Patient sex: F
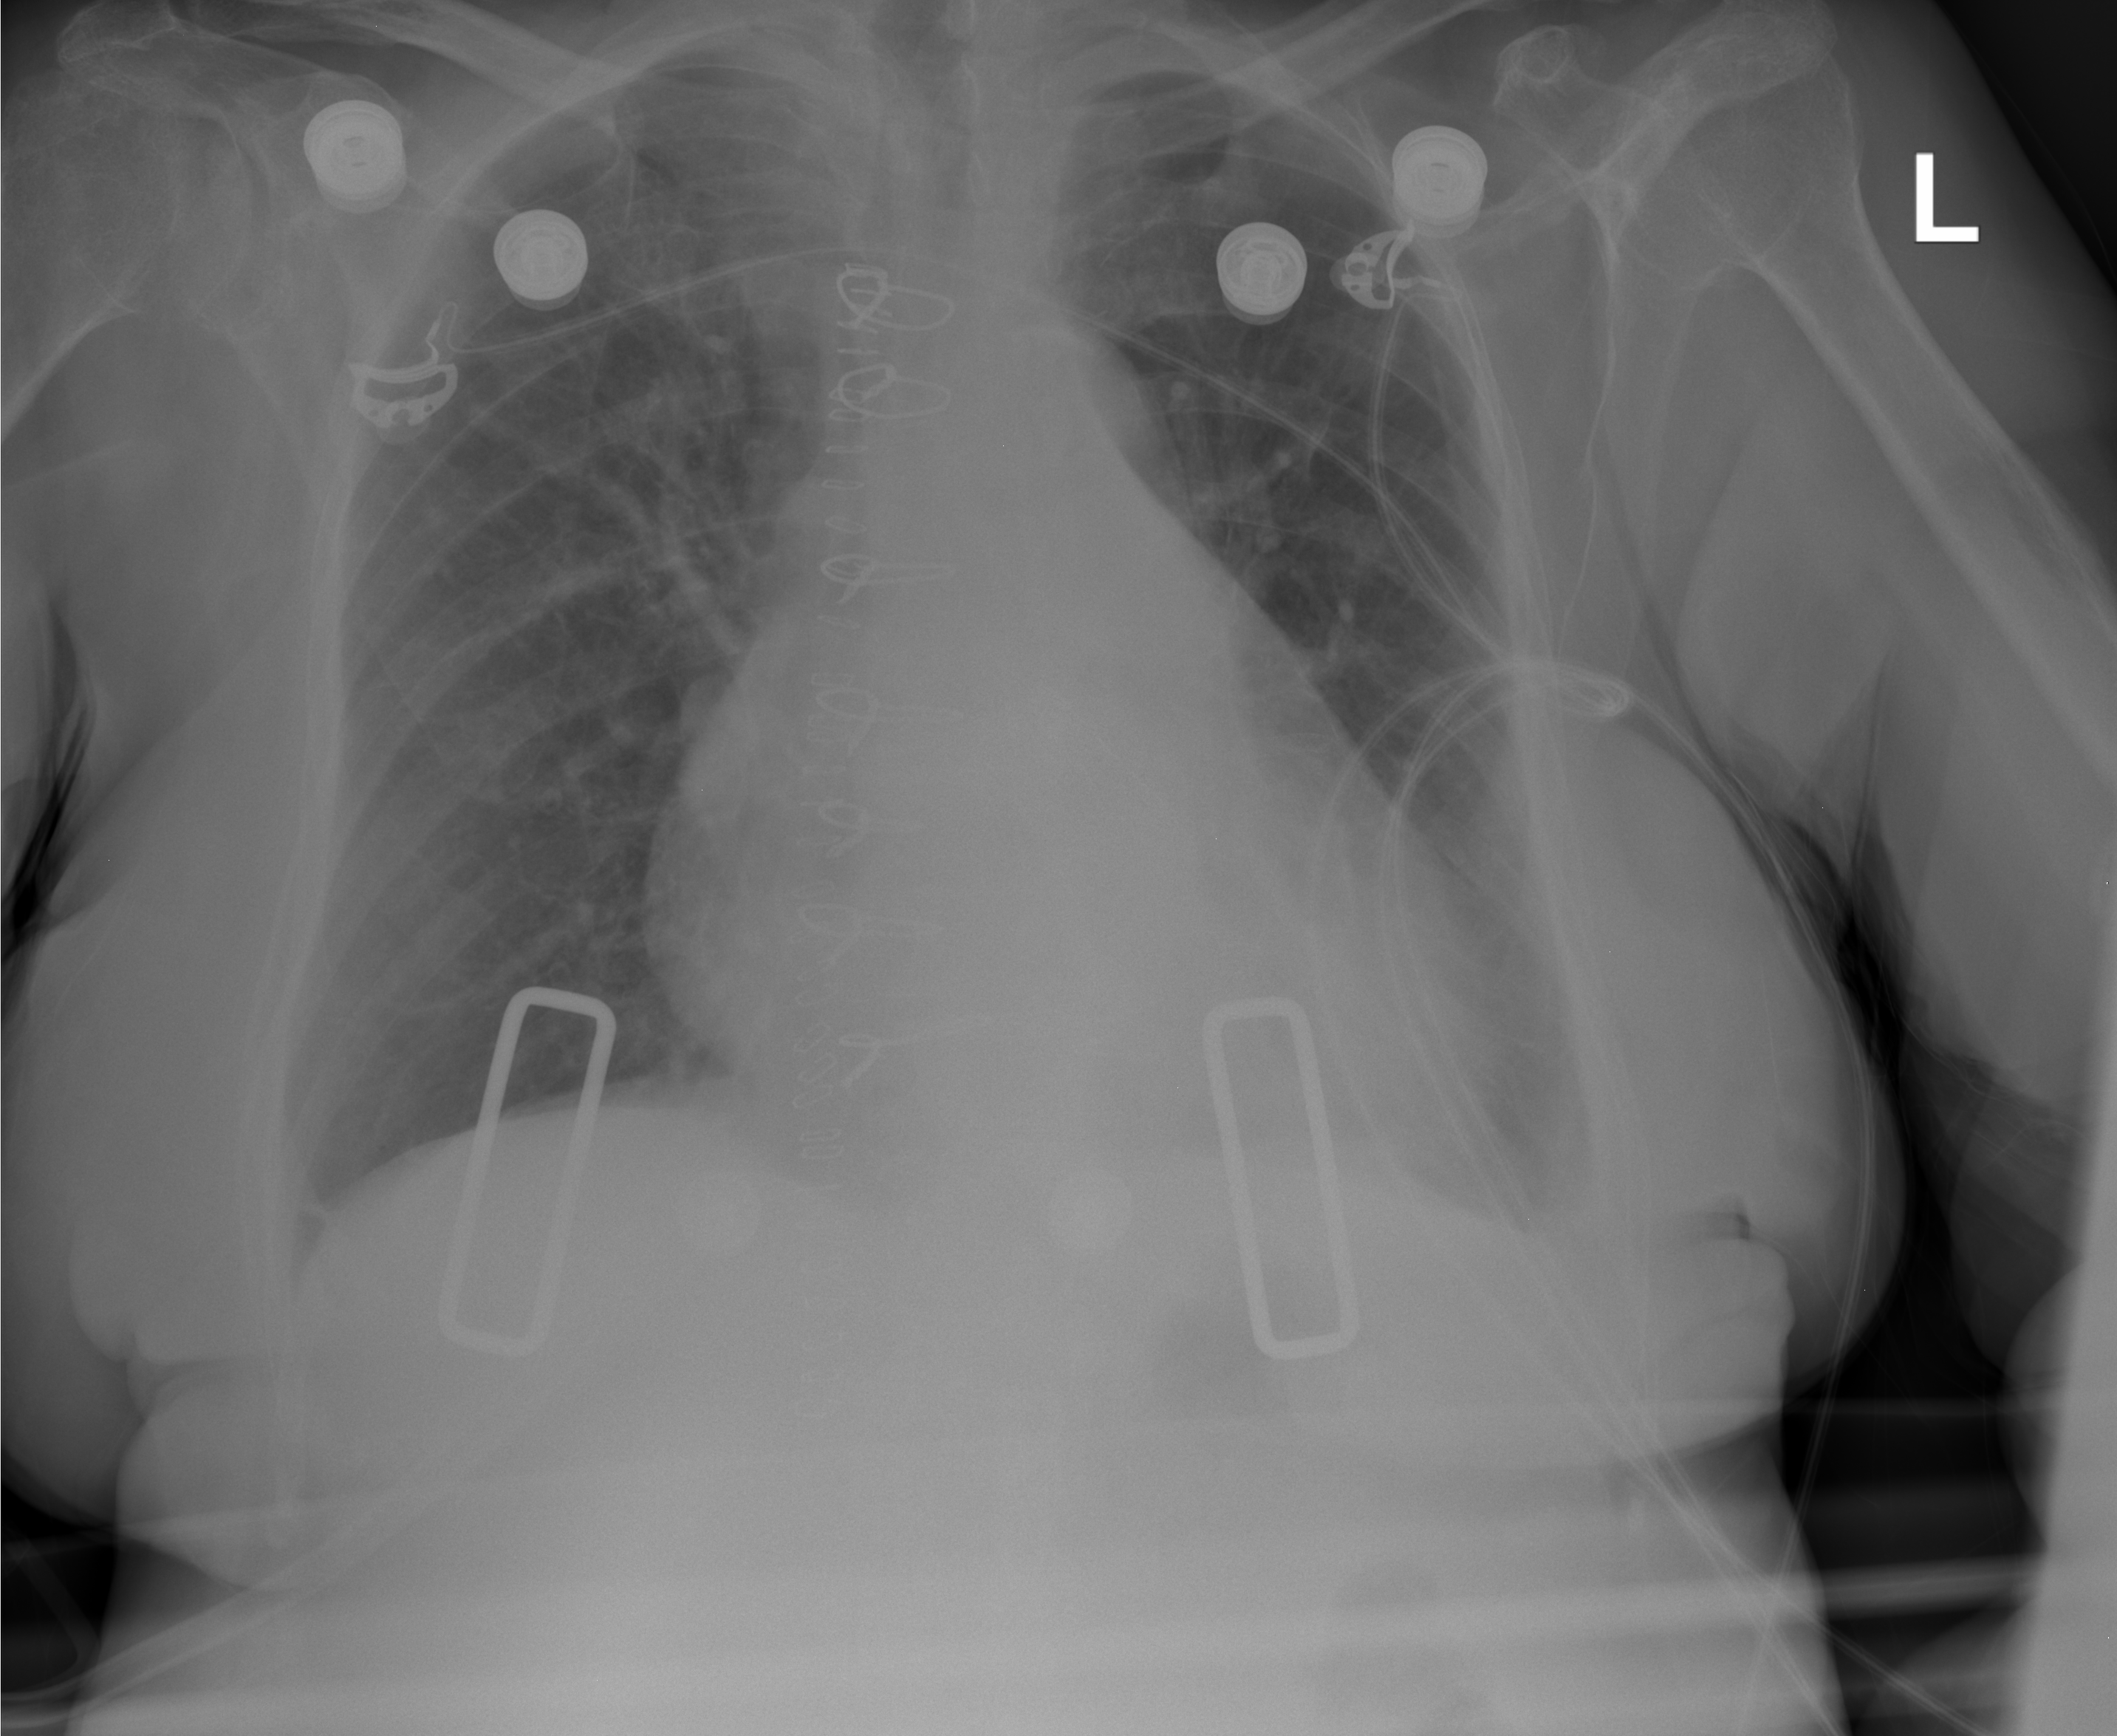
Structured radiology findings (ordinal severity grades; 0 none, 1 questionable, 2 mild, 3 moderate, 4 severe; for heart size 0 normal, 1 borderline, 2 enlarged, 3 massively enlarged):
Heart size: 2
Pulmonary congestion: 0
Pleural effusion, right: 0
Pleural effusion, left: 2
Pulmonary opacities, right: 2
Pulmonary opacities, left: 0
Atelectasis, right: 1
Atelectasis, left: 2